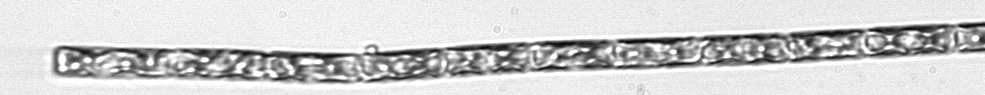
Label: Guinardia_delicatula